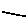
Label: line